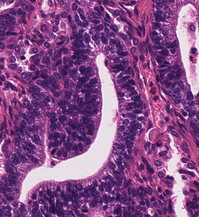
Tumor epithelial tissue: yes
Tumor-associated stroma tissue: yes
Normal tissue: no